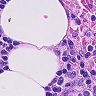
Metastatic tissue present: no